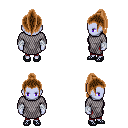
a pixel art fantasy rpg character, female body template, dark elf, purple skin, chain mail, red pants, brown long topknot hairstyle, white cloth bandages, ghillies, four views (front, back, left, right), 2x2 character sprite sheet, small pixel art, hard edges, no anti-aliasing